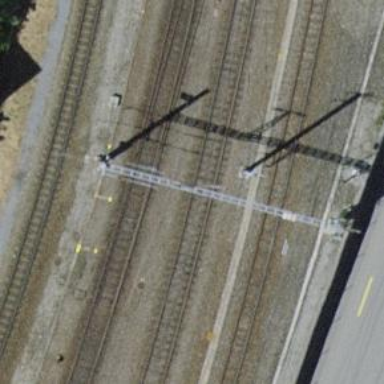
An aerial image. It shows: Railway switch.